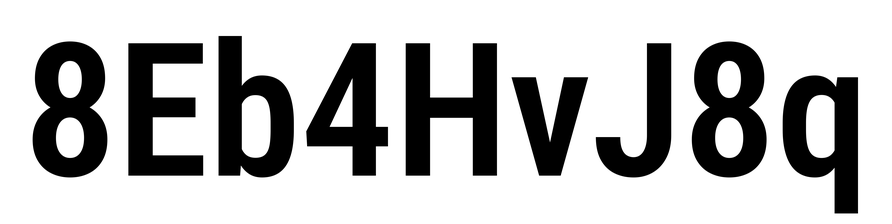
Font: Roboto_Condensed_SemiBold